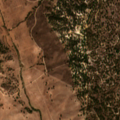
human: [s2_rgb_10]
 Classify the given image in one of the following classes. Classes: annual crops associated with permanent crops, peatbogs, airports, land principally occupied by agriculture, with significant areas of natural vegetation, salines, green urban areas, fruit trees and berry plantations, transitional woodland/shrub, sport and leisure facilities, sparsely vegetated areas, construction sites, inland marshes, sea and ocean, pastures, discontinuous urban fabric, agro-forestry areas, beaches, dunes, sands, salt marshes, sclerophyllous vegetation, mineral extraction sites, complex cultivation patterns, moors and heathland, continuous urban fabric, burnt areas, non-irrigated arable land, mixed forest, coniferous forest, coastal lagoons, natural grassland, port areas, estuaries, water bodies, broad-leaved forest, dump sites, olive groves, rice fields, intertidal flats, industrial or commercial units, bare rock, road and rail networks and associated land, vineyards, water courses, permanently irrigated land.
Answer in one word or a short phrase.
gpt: non-irrigated arable land, broad-leaved forest, transitional woodland/shrub